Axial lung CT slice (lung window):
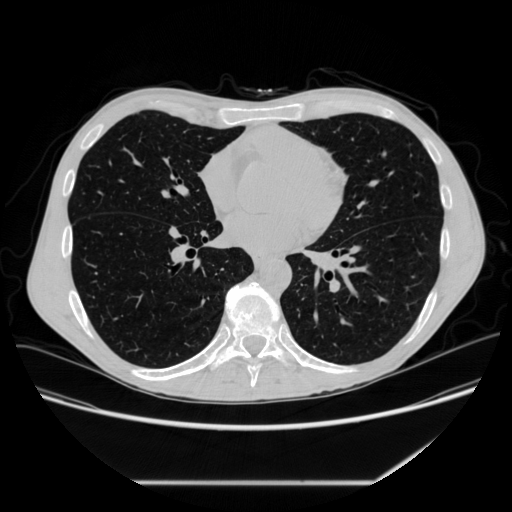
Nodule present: no